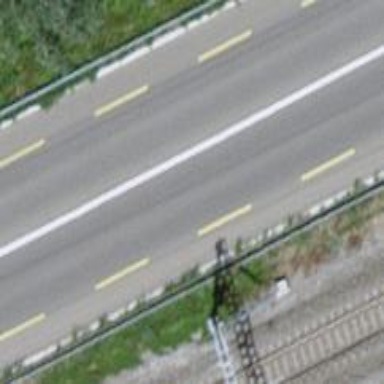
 featuring lanes for cyclists on both sides."